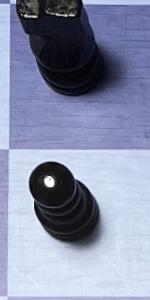
Label: Pawn_Black